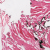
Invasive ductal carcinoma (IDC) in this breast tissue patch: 0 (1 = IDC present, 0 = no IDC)